Question: I'm using the Eclipse method list feature for navigation that is triggered by 'ctrl + o' shortcut. In addition, there is a filter that performs an exact method name match. This can be sometimes annoying if you look out for a certain property and don't start with get oder set. Can this be adjusted to perform subword matching? As it is performed with Code Recommenders?

Thank you!
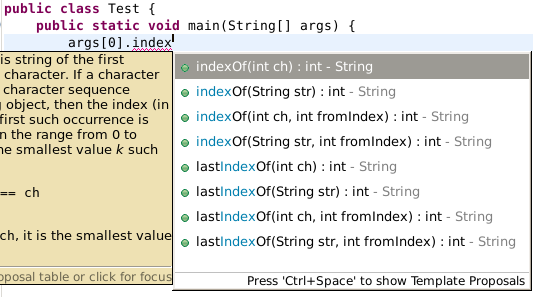
Answer: I found a solution for my problem on this <URL>. Being able to list all method with the Quick Outline view that contain index, use *index as search term.